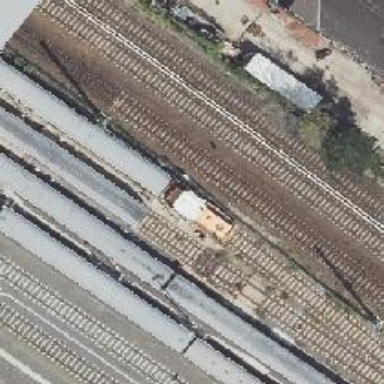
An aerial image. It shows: Railway signal.